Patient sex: F
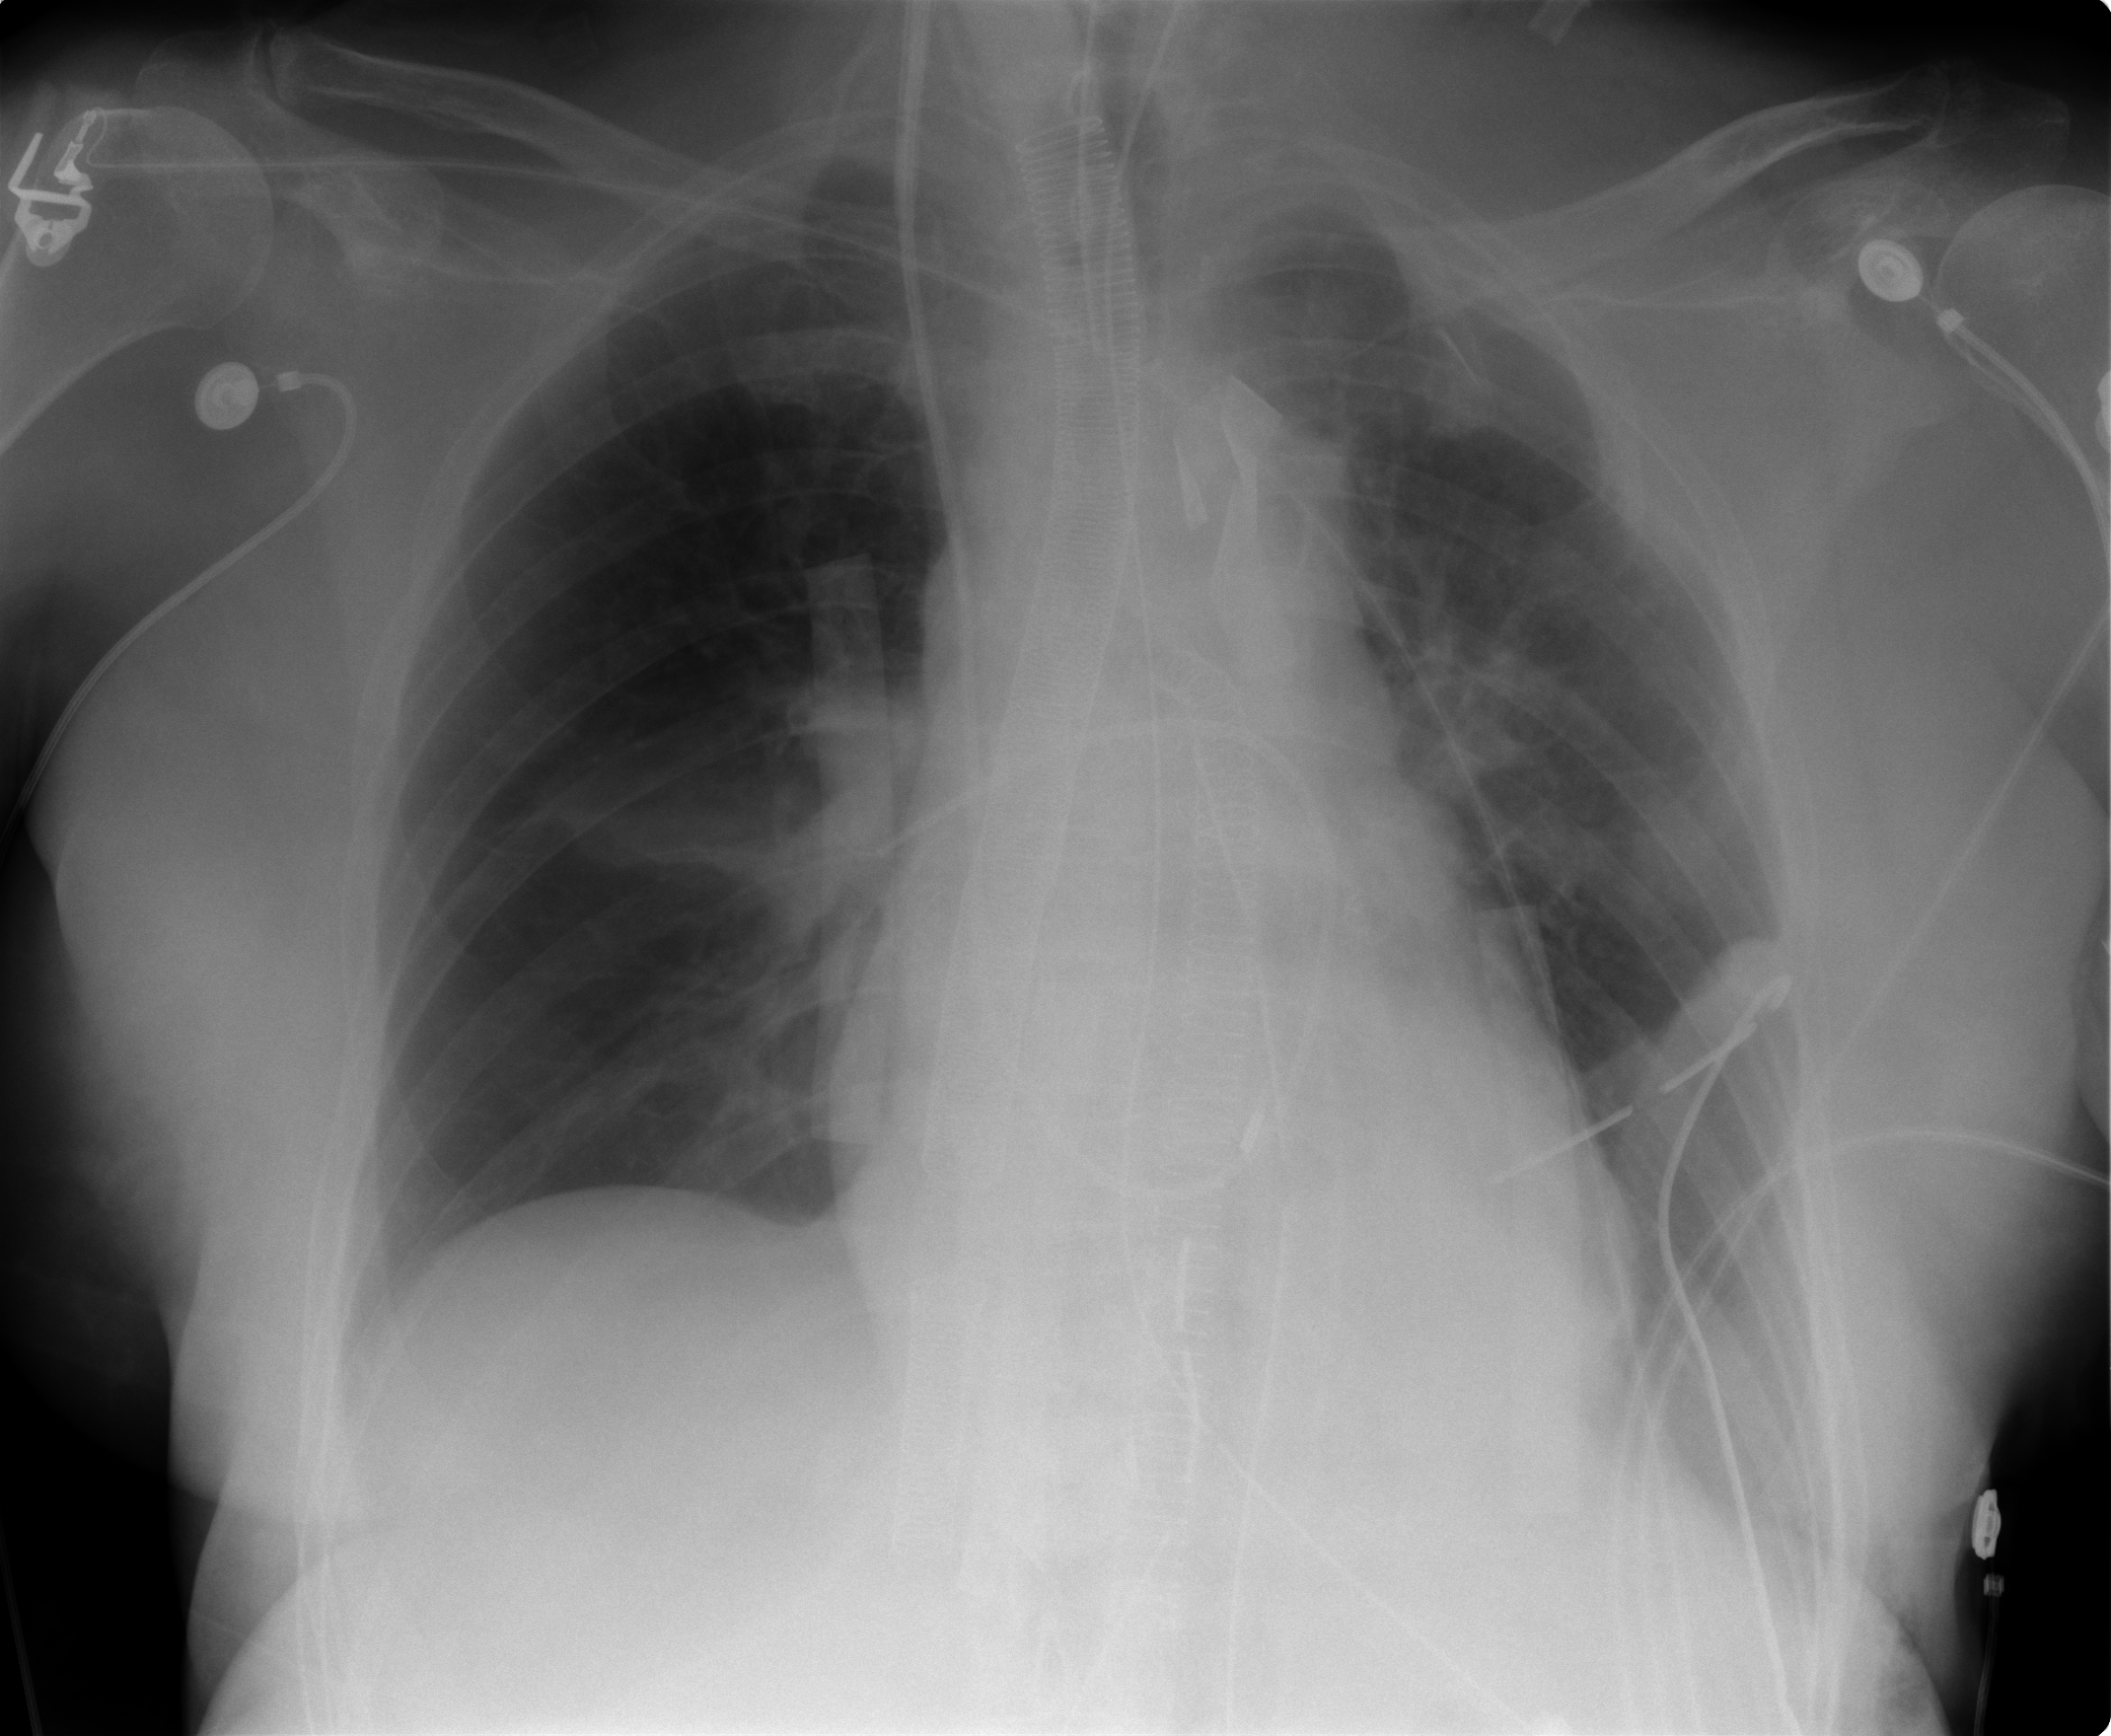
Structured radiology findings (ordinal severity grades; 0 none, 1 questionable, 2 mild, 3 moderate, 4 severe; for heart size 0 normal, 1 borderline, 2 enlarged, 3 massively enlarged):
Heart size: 1
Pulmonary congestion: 0
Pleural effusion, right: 0
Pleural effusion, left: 1
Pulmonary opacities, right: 0
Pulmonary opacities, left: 0
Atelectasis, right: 0
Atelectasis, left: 2